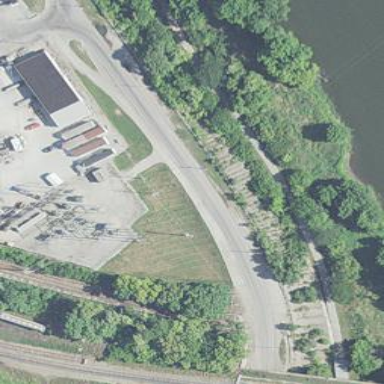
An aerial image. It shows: Power substation.